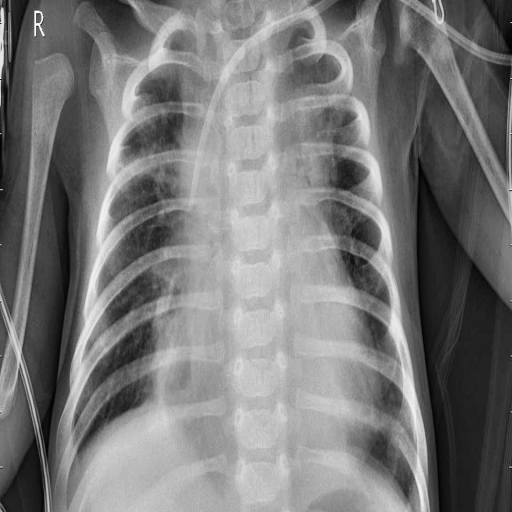
Finding: PNEUMONIA